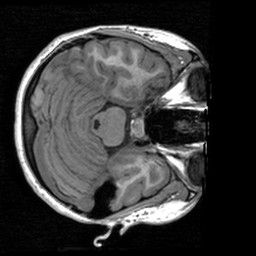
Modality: T1w
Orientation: axial
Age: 22
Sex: female
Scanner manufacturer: siemens
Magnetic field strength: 3 T
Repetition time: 1.9 s
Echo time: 0.00226 s